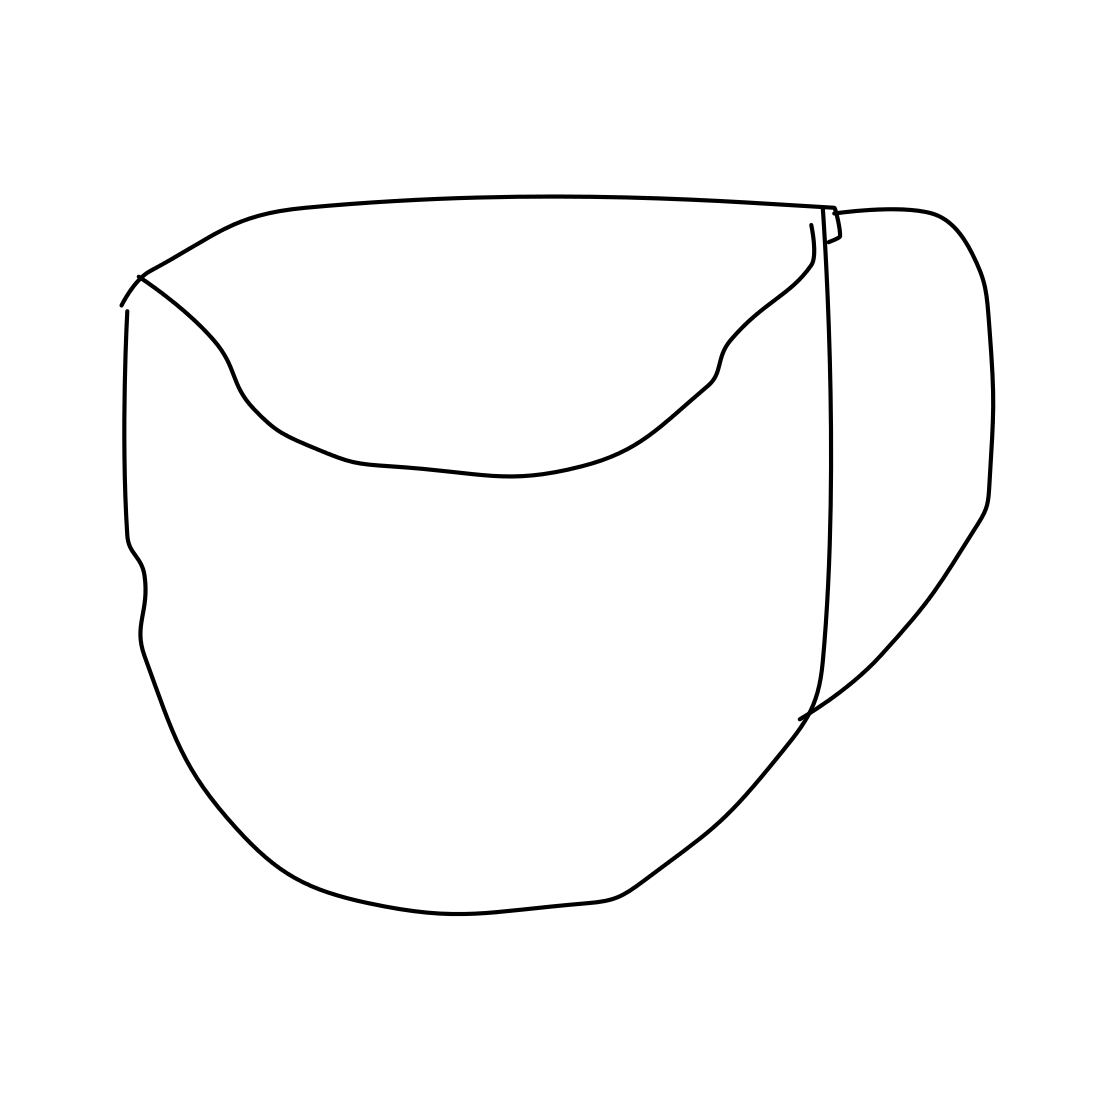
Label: cup